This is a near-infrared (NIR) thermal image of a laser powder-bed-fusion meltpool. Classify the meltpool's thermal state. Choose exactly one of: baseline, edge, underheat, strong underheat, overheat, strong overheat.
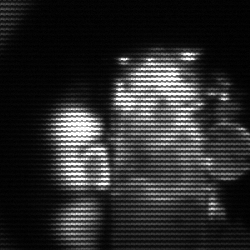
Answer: strong underheat